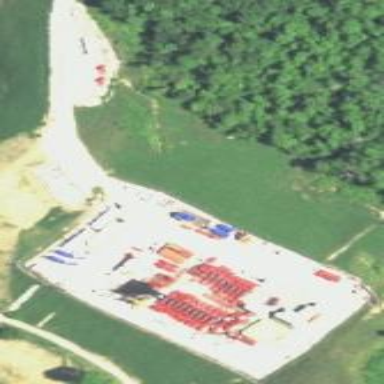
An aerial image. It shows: Industrial area dedicated to fracking.